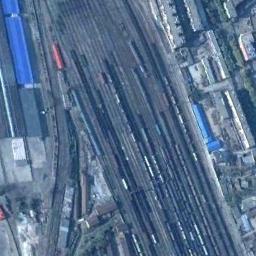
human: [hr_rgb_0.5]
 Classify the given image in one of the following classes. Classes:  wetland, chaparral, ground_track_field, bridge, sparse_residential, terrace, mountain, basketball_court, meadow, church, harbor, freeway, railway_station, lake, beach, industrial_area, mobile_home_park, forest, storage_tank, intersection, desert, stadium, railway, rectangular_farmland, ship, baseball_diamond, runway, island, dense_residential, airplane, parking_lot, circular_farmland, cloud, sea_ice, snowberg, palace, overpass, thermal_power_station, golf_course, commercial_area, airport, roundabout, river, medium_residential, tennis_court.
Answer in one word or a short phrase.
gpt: railway